Question: My HTML and CSS as follow:
'''
div {
background: yellow;
width: 77px;
height: 77px;
border: 1px dotted red
}
#one {
margin: 0px 21px 41px 41px
}
'''
'''
<html>
<head>
<meta charset="UTF-8">
<title>LOL</title>
</head>
<body>
<div id="one"></div>
</body>
</html>
'''
My margin-top value is 0px, nevertheless, a spacing between my square and the top of the page appears.
Why?'<br>'
Here is an illustration :

And 'JSFiddle' : <URL>
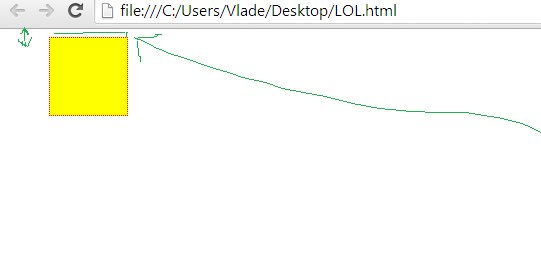
Answer: add this:-
'''
html,body{ margin:0; padding:0;}
'''